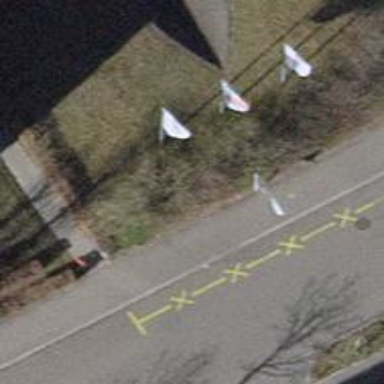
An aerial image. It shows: Flagpole which is man-made.